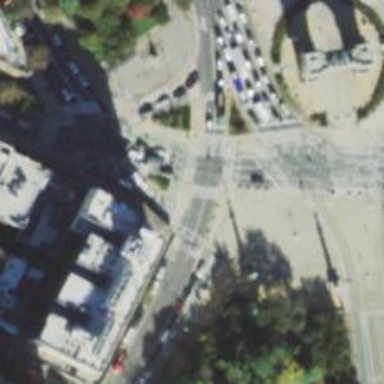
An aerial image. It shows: Traffic island located on footway.